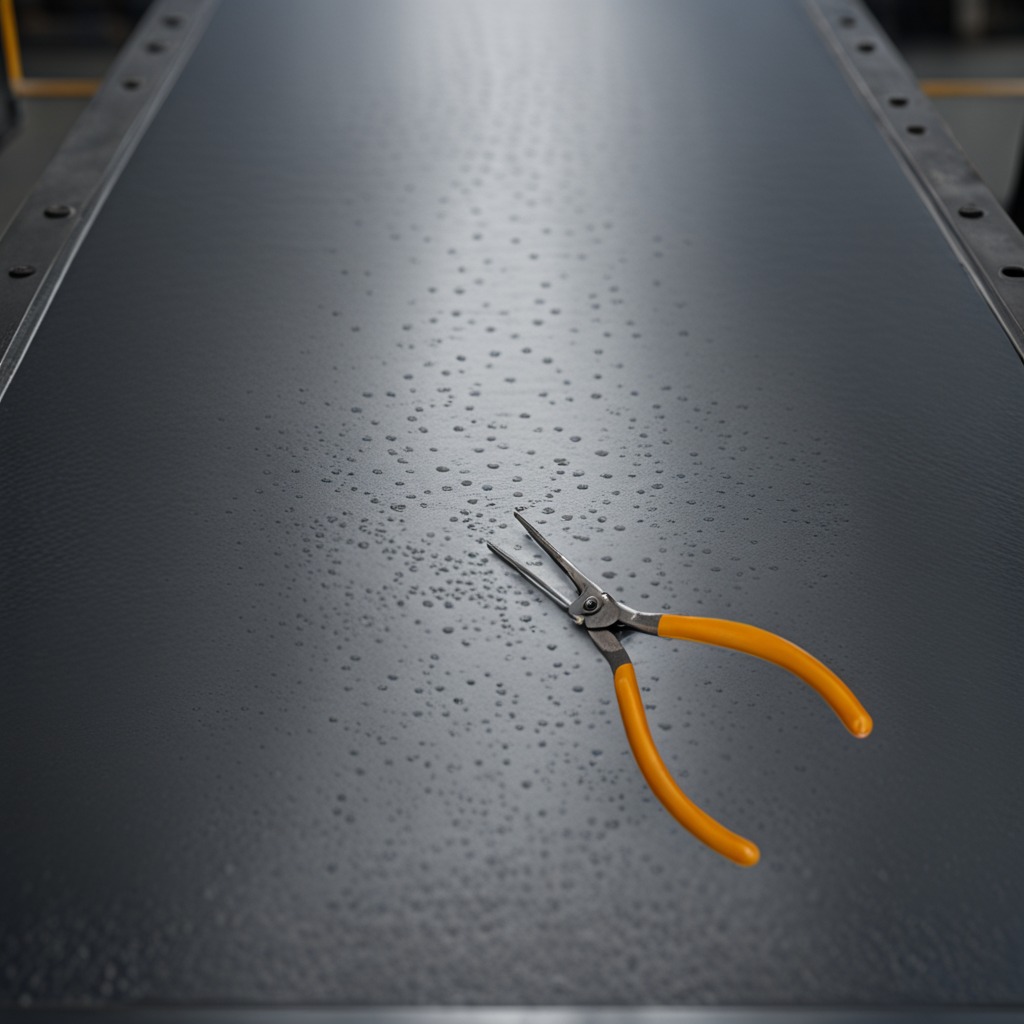
A plier is lying on a cold steel table in a mining workshop.